Question:
The default value is the first radio button.
The output like this: 1=>Y ,2=>N ,3=>N
OK, no problem.
Now my question is, I want to click the third radio button.
The expected output like this: 1=>N, 2=>N, 3=>Y
But my output like this: 1=>N, 2=>Y, 3=>Y
The second one should be N, not Y.
Here is my code:
'''
<html>
<body>
<form action="test.php" method="post">
<?php
$defaultkey = array("Y","N","N");
for($i = 1; $i <= count($defaultkey); $i++)
{
?>
<input type="radio" name="choice" value="<?php echo $defaultkey[$i-1]; ?>"><?php echo $defaultkey[$i-1];?><br />
<?php
}
?>
<input type="submit" name="submit" value="OK" />
</form>
</body>
</html>
<?php
if(isset($_POST['submit']))
{
if($_POST['choice']=="Y")
{
for($j = 1; $j <=count($defaultkey); $j++)
{
echo ($j). '=>' .$defaultkey[$j-1]. '<br />';
}
}
else if($_POST['choice']=="N")
{
for($k = 1; $k <=count($defaultkey); $k++)
{
if($_POST['choice']==$defaultkey[$k-1])
{
$defaultkey[$k-1] = "Y";
echo ($k). '=>' .$defaultkey[$k-1]. '<br />';
}
else
{
$defaultkey[$k-1] = "N";
echo ($k). '=>' .$defaultkey[$k-1]. '<br />';
}
}
}
}
'''
How should I solve it?
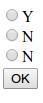
Answer: You should know how web forms data work. Your current radio buttons are:
'''
<input type="radio" name="choice" value="Y">Y
<input type="radio" name="choice" value="N">N
<input type="radio" name="choice" value="N">N
'''
So you find out which radio button is select (1, 2, or 3). Try to change the value of them:
'''
<?php
$defaultkey = array("Y","N","N");
for($i = 1; $i <= count($defaultkey); $i++)
{
?>
<input type="radio" name="choice" value="<?php echo $i; ?>"><?php echo $defaultkey[$i-1];?><br />
<?php
}
?>
'''
Which generate this:
'''
<input type="radio" name="choice" value="1">Y
<input type="radio" name="choice" value="2">N
<input type="radio" name="choice" value="3">N
'''
And in your Submit:
'''
<?php
if(isset($_POST['submit'])) {
for ($i = 1; $i <= count($defaultkey); $i++) {
echo $i . ' => ' . ($_POST['choice'] == $i ? 'Y' : 'N') . '<br />';
}
}
?>
'''